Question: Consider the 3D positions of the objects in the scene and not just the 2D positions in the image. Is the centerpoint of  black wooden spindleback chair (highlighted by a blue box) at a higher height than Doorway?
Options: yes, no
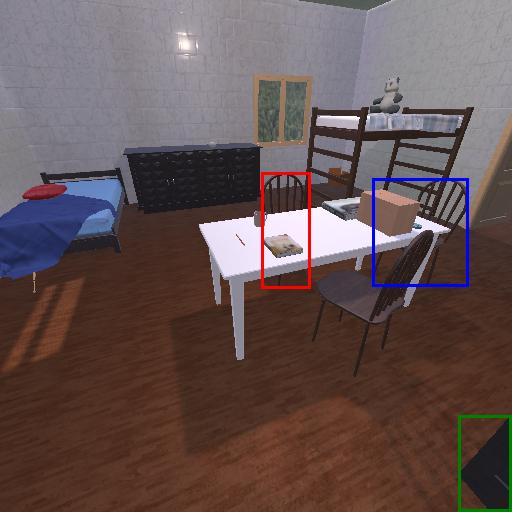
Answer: yes